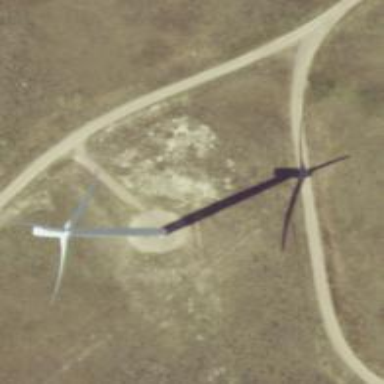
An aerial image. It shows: Wind turbine power generator.